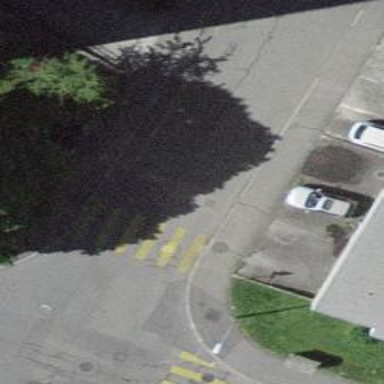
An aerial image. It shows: Marked road crossing.